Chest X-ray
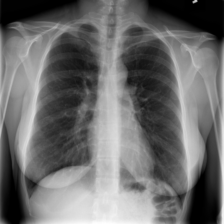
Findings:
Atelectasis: negative
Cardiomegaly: negative
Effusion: negative
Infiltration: positive
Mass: negative
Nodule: negative
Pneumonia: negative
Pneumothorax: negative
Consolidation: negative
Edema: negative
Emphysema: negative
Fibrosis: negative
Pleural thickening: negative
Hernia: negative